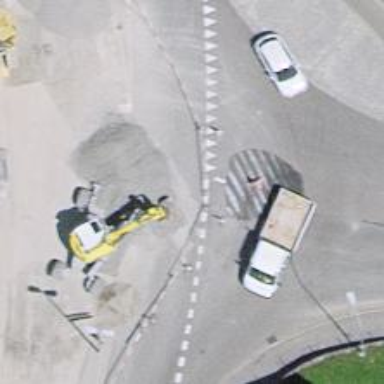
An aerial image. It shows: Square with junction.